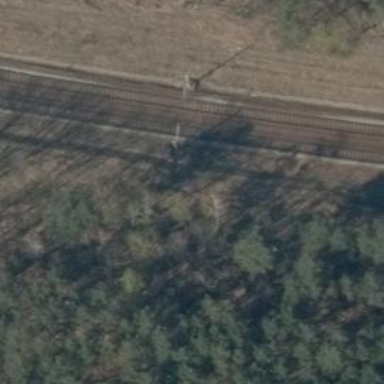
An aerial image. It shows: Milestone along the railway track with catenary mast.